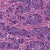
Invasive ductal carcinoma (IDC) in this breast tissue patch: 1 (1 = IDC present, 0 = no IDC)